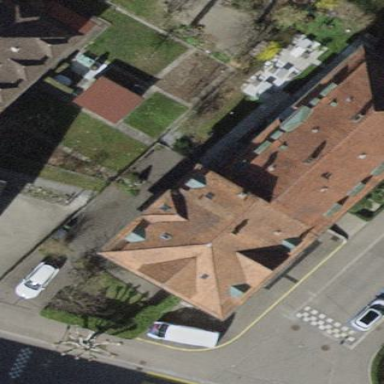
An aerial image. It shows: Residential building with mansard roof.